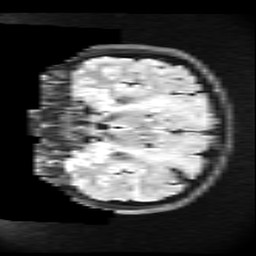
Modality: FLAIR
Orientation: coronal
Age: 37
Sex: female
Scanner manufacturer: ge
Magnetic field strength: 3 T
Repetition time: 11 s
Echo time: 0.1497 s